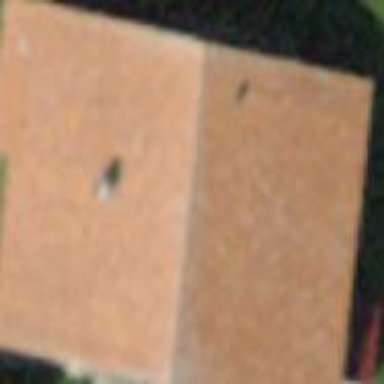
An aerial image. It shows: Barn.